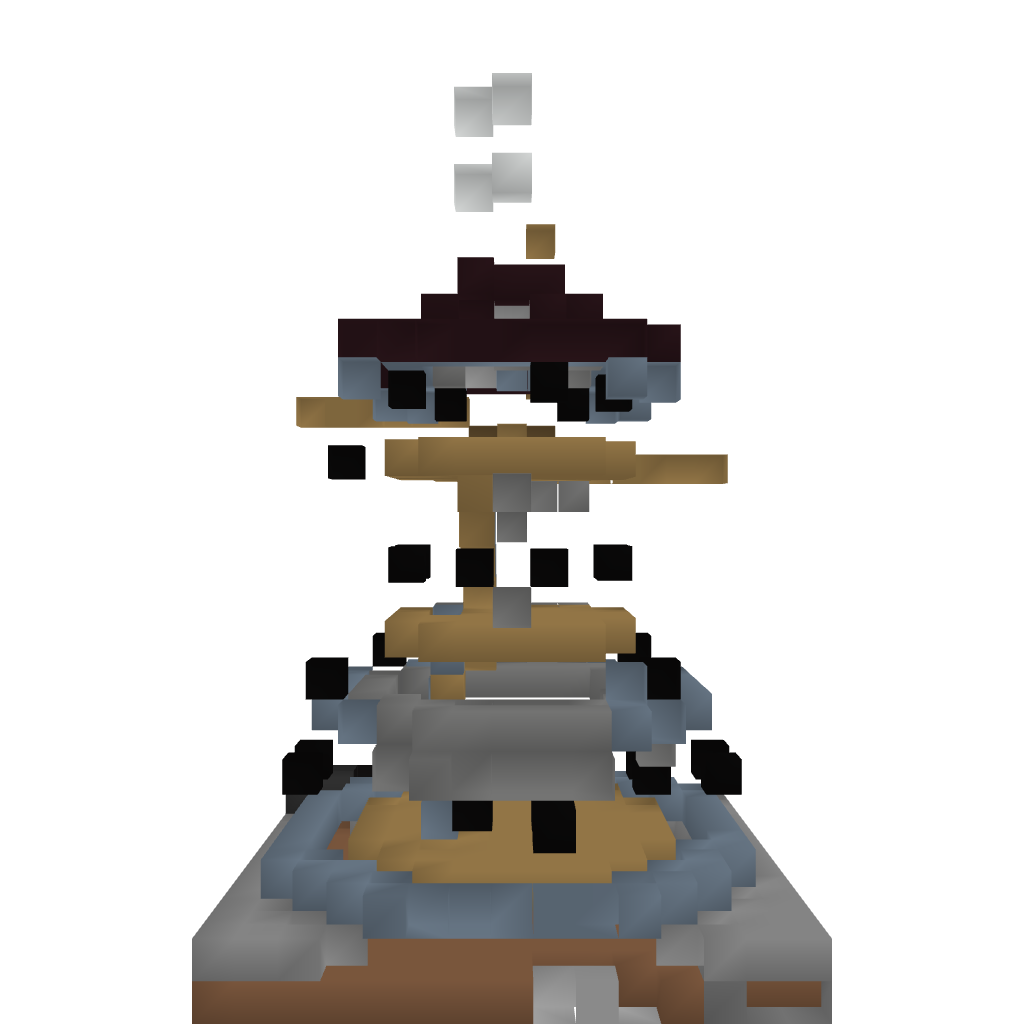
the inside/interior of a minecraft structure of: Windmill